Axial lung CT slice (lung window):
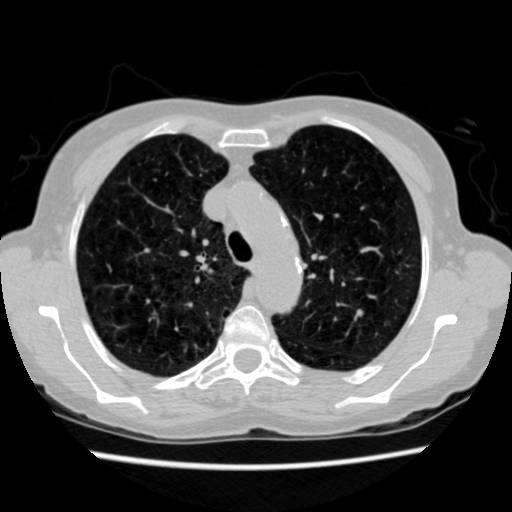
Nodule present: yes
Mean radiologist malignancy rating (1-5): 2